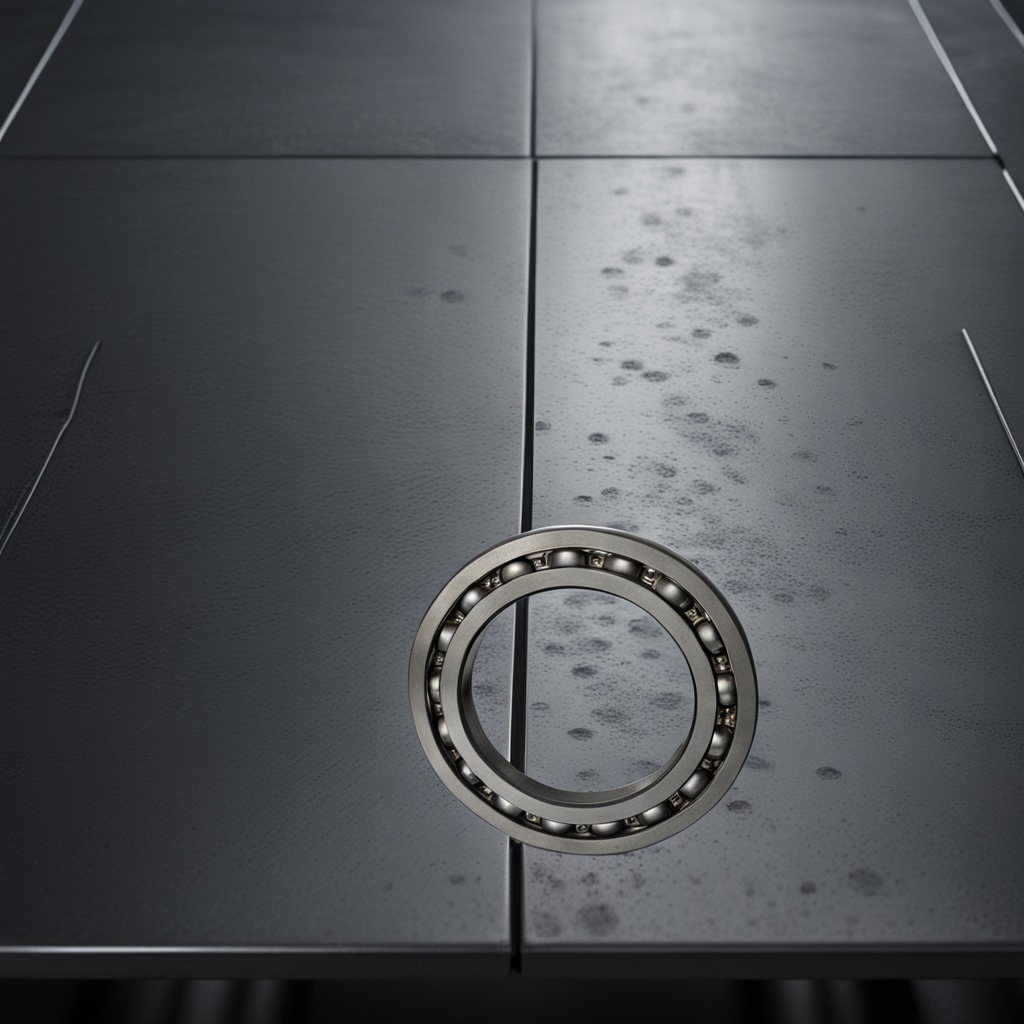
A metal ball bearing is lying on a cold steel table in a mining workshop.